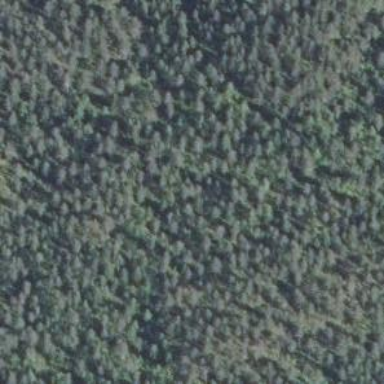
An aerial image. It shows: Woodland consisting mainly of needle-leaved trees.